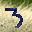
Label: 3